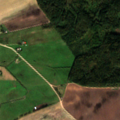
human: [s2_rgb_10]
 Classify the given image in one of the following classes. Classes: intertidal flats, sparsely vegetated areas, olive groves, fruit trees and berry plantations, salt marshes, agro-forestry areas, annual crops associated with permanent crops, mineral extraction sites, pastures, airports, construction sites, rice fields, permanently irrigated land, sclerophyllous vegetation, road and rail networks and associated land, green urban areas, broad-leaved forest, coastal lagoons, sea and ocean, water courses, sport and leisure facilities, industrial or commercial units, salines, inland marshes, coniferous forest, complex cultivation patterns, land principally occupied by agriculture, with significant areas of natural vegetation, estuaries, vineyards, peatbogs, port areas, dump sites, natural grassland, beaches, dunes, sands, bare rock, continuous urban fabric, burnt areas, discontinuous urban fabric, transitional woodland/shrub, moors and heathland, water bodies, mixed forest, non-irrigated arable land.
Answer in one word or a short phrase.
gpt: non-irrigated arable land, complex cultivation patterns, mixed forest